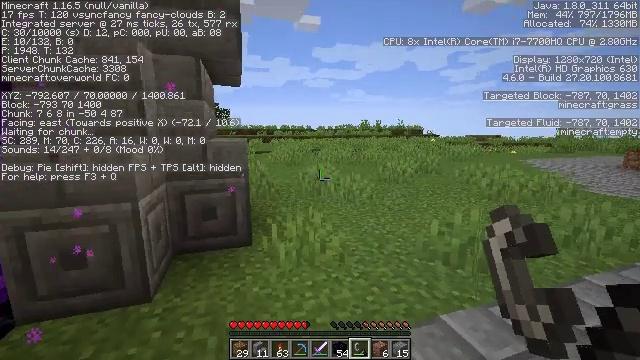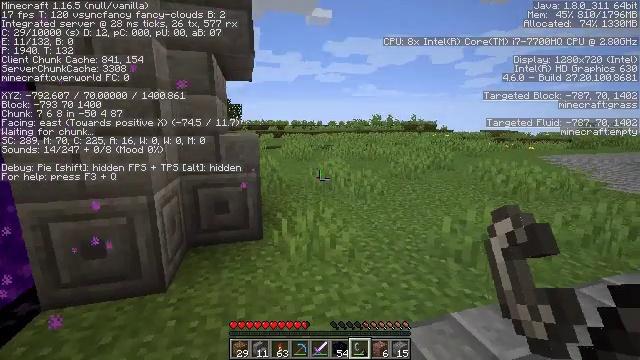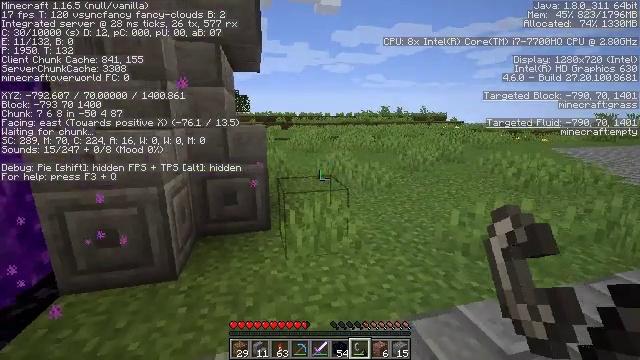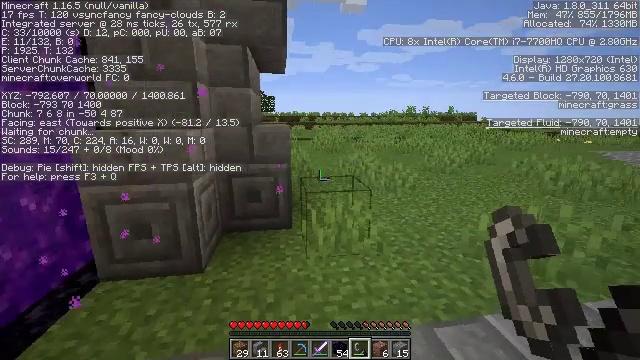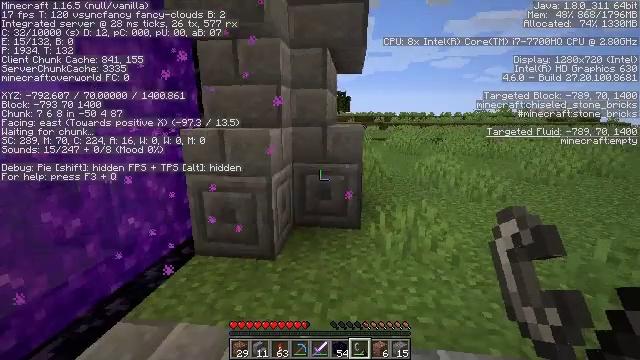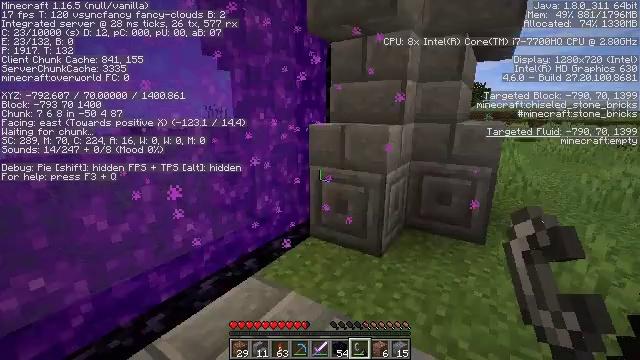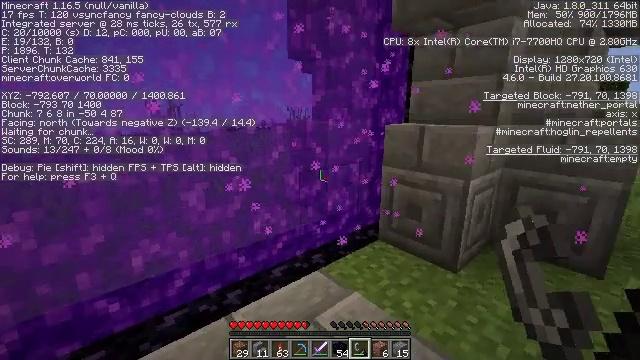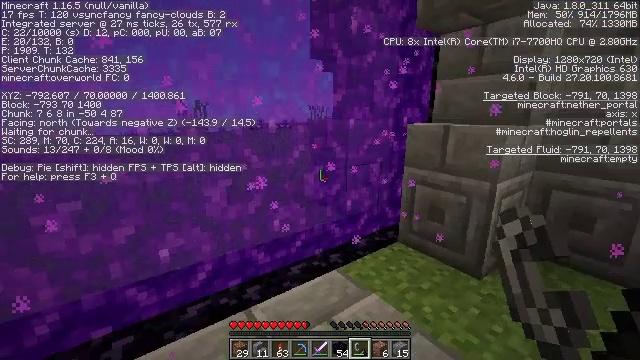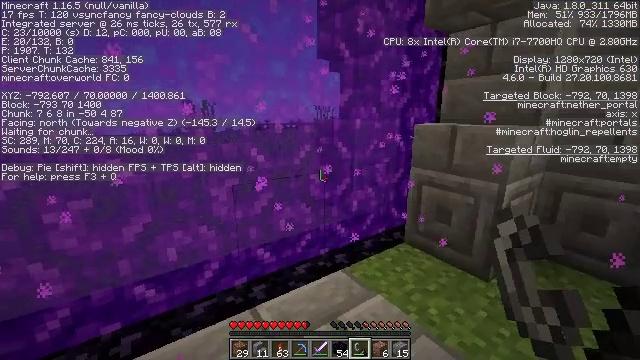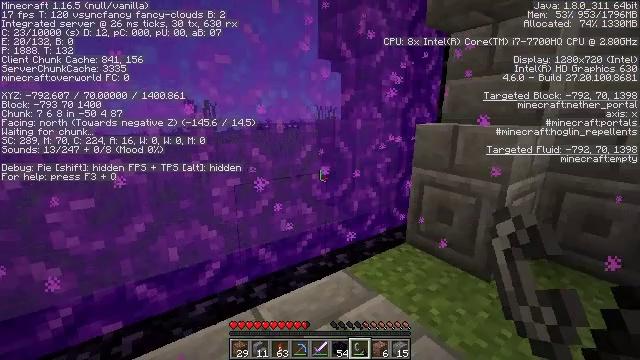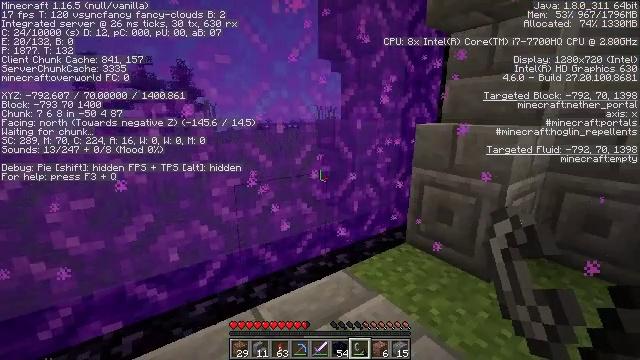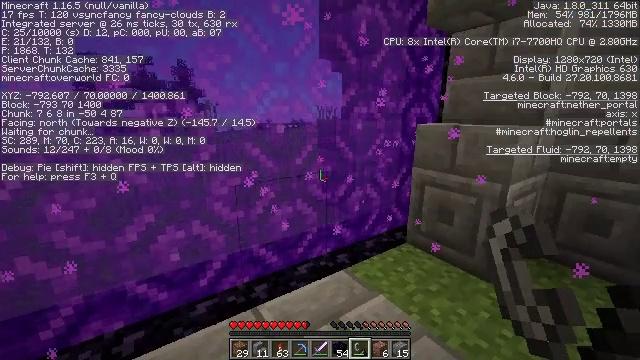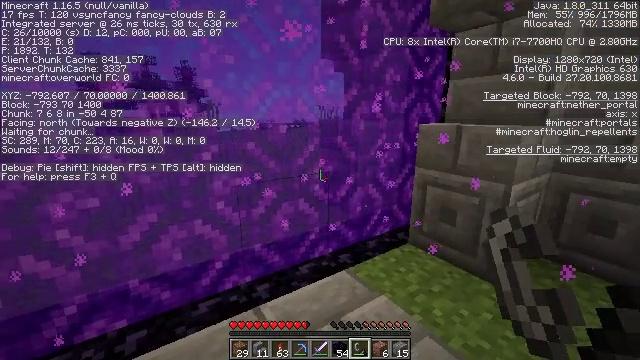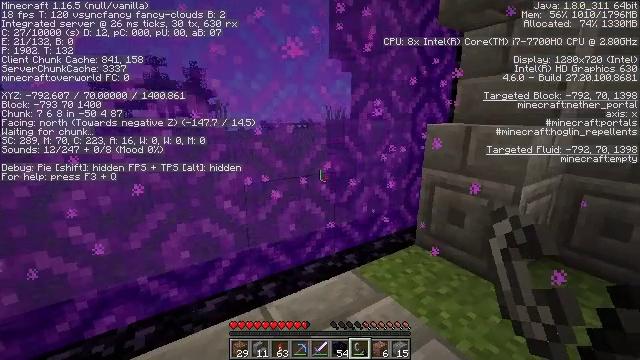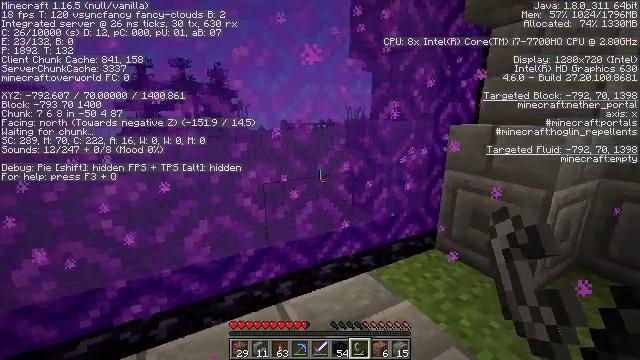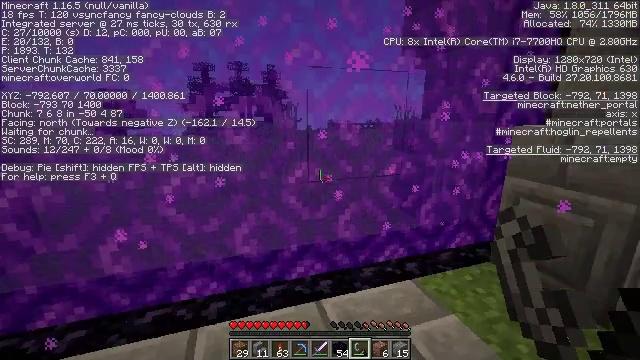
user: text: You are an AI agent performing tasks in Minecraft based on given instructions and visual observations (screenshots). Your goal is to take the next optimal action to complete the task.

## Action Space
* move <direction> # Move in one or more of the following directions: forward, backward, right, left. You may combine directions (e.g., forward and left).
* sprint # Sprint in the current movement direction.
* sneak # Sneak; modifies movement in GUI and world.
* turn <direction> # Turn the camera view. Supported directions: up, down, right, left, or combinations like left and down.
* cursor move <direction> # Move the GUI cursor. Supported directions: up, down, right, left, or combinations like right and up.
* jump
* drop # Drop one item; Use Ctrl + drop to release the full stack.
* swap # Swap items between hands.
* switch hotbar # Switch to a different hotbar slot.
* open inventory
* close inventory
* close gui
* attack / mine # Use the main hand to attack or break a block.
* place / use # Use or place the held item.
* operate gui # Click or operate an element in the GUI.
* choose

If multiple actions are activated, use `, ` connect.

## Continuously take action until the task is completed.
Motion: motion action
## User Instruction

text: Fight hostile mobs.
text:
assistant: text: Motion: turn left and down
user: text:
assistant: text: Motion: turn left and down
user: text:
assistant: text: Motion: turn left
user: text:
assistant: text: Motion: turn left
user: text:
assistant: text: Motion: turn left
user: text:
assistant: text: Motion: turn left
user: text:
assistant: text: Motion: turn left
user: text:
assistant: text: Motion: turn left
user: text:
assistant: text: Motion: no_op
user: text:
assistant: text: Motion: no_op
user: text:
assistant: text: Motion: no_op
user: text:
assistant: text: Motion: no_op
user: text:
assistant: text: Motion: turn left
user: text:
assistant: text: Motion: turn left
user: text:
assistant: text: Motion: turn left
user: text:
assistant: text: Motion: turn left
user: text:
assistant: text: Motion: turn left
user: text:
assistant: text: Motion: no_op
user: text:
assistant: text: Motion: no_op
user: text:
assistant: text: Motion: no_op
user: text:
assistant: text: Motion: no_op
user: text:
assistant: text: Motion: no_op
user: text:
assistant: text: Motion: no_op
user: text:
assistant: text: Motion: no_op
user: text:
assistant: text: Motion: no_op
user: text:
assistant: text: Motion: no_op
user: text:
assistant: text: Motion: move forward
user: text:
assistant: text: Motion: move forward
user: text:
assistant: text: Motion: move forward
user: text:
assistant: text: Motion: move forward